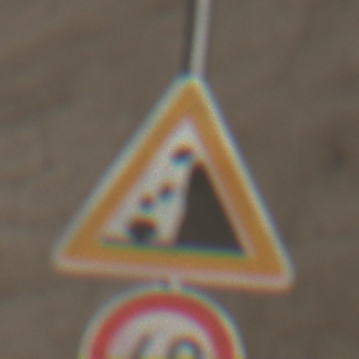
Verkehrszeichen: SteinschlagRechts
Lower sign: Geschwindigkeit40
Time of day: Midday
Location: Roofed (Tunnel)
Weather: NotSpecified
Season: NotSpecified
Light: Natural